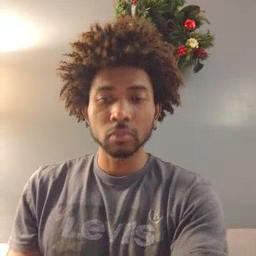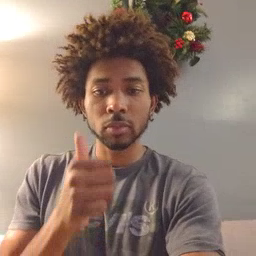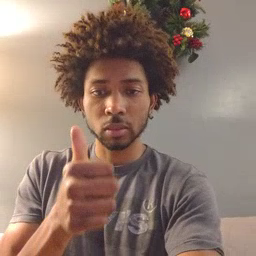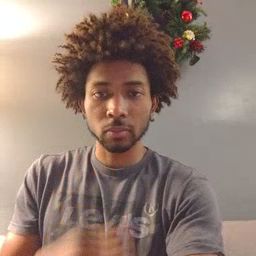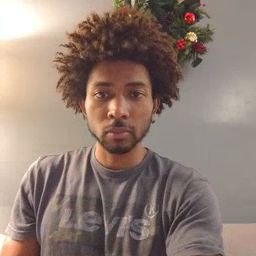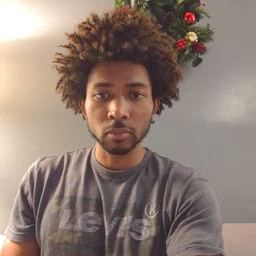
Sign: yourself